Question: I have calculated cdf for a data set in pandas df and want to determine the respective percentile from the cdf chart.
code for cdf:
'''
def cdf(x):
df_1=pmf(x)
df1 = pd.DataFrame()
df1['pmf'] = df_1['pmf'].sort_index()
df1['x'] = df_1['x']
df1['cdf'] = np.cumsum(df1['pmf'])
return df1
'''
This is the generated cdf df:

Now i want to write a simple logic to fetch the "x" data corresponding to a cdf for determining percentile.
Appreciate any help in this regard.
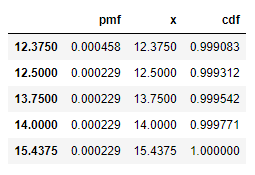
Answer: you can do it as below(use df name in place of df below):
'''
df.loc[df['cdf'] == 0.999083, 'x']
'''
output:
'''
12.375
'''